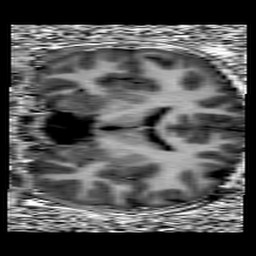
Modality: UNIT1
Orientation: coronal
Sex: male
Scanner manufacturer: siemens
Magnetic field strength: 3 T
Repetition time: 5 s
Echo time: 0.00368 s